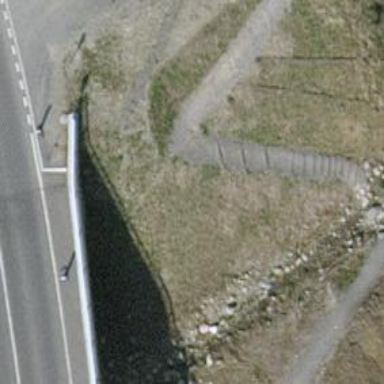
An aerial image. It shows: Ground path.